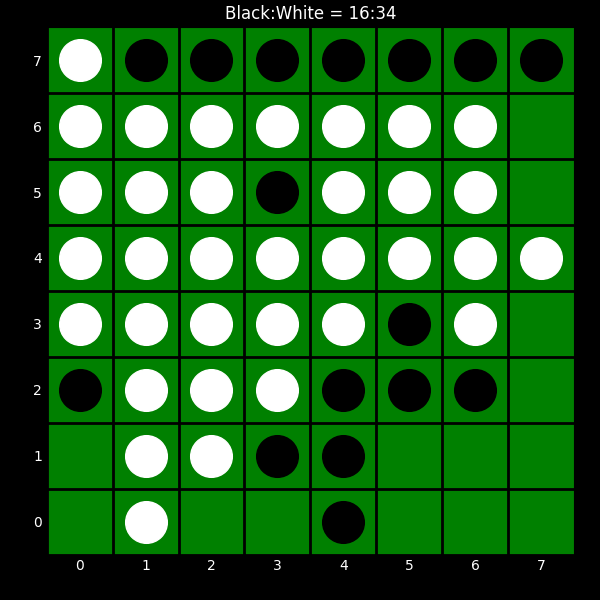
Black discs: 16
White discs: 34